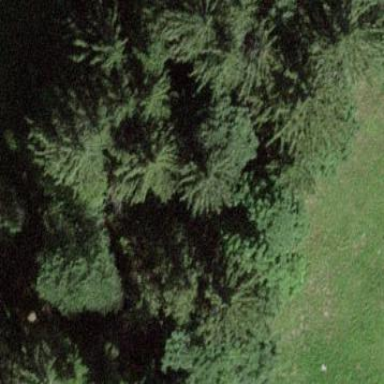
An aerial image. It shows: Mixed forest with various types of leaves.